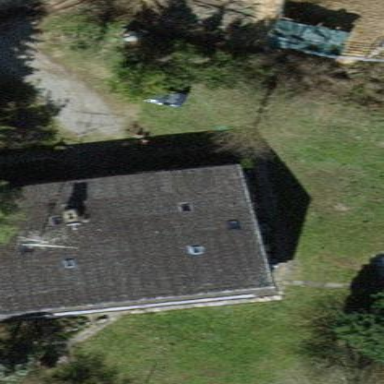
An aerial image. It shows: Farm building with saltbox roof shape.